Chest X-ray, AP view. Patient: 48 years old, sex F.
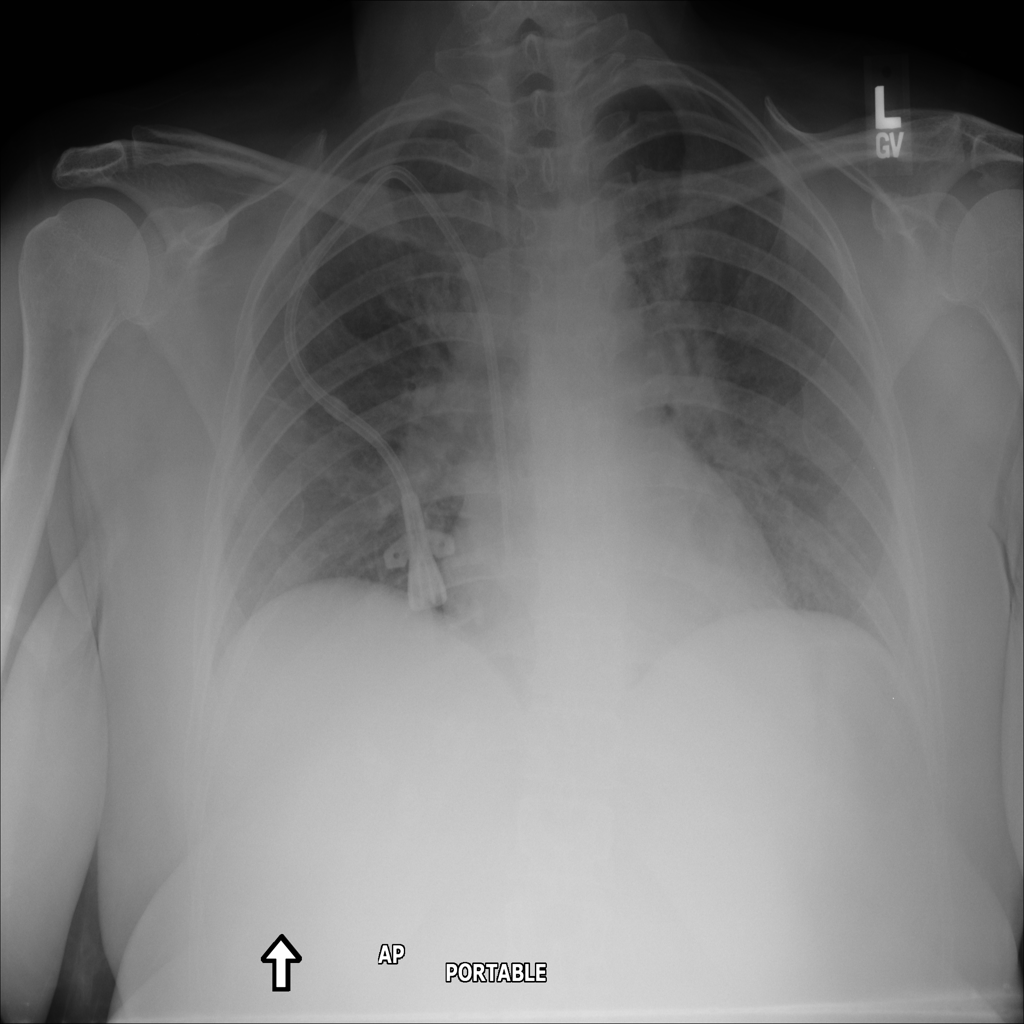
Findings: No Finding